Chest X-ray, AP view. Patient: 56 years old, sex M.
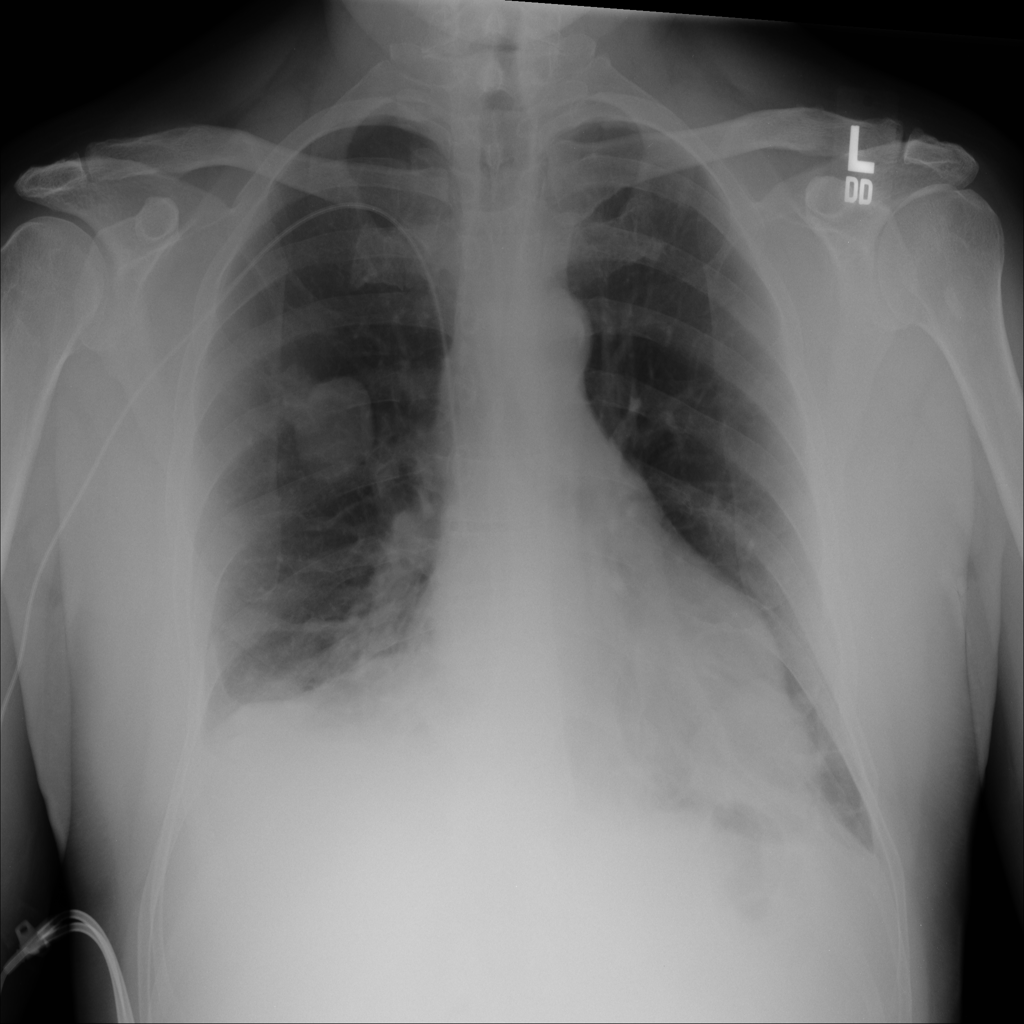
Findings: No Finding